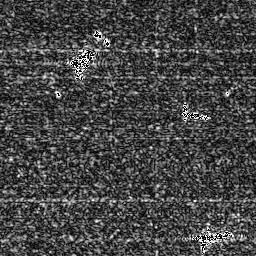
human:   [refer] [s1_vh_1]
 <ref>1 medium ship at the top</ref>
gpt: <box>[[26, 18, 36, 27, 0]]</box>